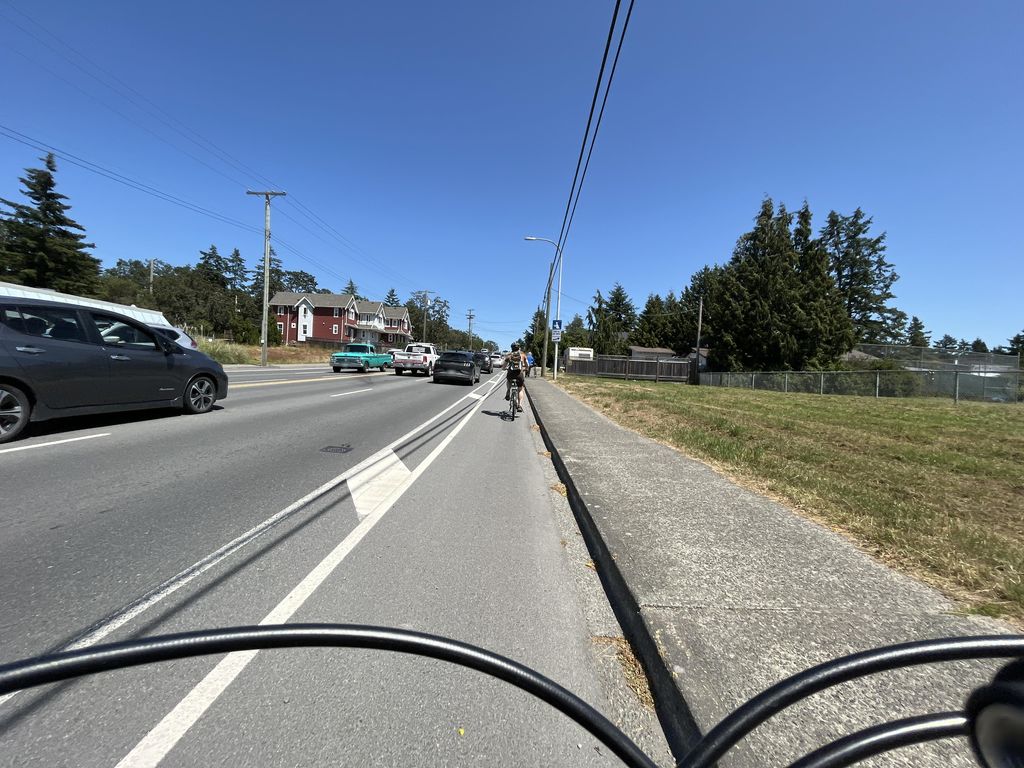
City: victoria